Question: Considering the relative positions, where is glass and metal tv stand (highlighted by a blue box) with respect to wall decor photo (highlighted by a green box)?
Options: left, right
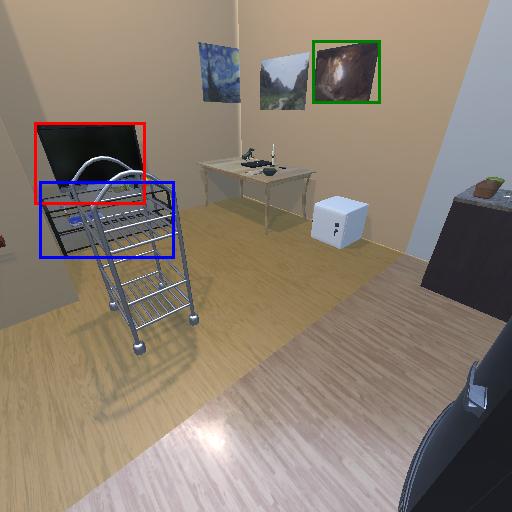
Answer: left